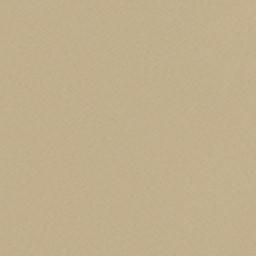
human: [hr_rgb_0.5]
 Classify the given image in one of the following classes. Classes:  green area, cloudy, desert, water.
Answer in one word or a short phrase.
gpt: desert